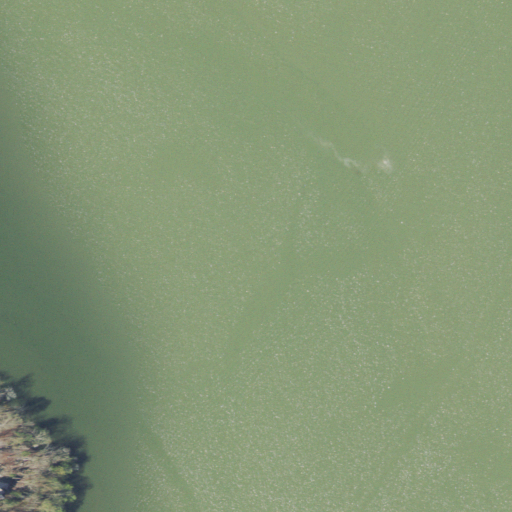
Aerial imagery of bar in Tennessee named White Creek Shoals containing open water, deciduous forest, and grassland